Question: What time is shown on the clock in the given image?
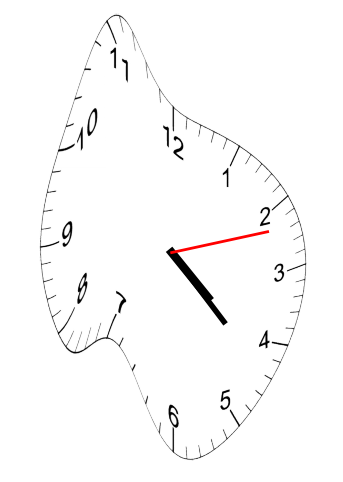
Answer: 04:22:12